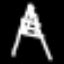
Label: The Eiffel Tower